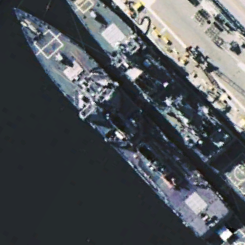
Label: Arleigh_Burke-class_destroyer